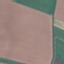
Land use / land cover class: AnnualCrop